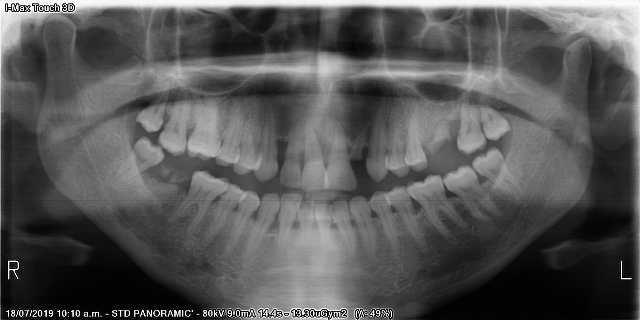
adult